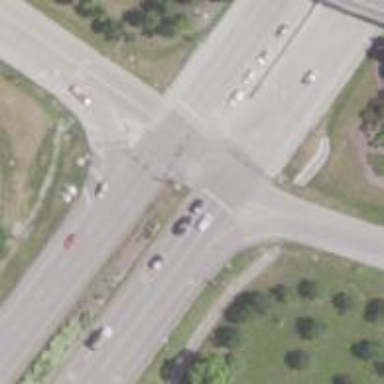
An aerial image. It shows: Primary link highway with asphalt surface.